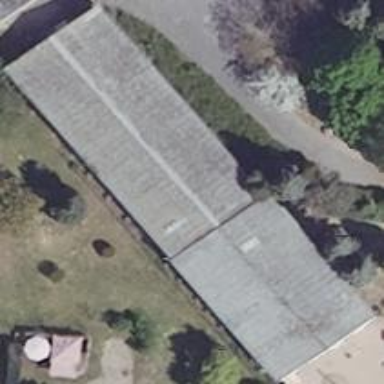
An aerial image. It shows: Gray kindergarten building with gabled roof.